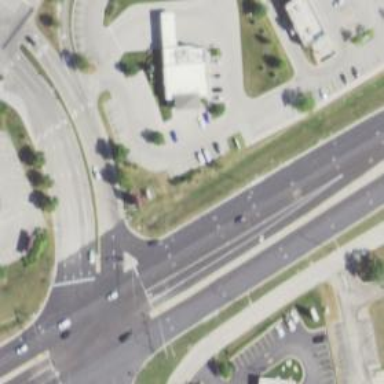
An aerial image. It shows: Stop road.